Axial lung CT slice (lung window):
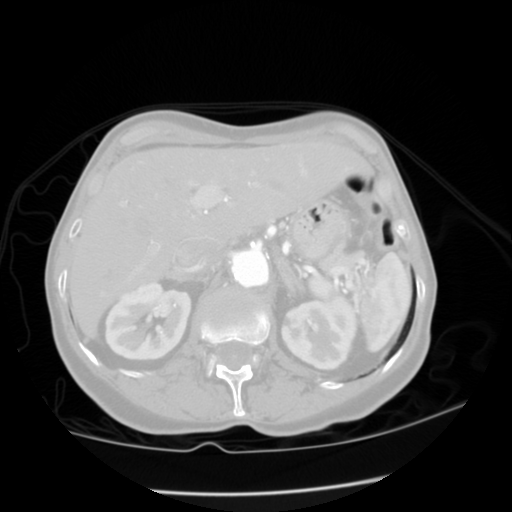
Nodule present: no